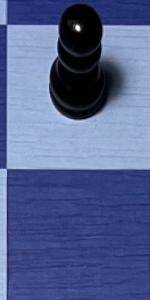
Label: Empty